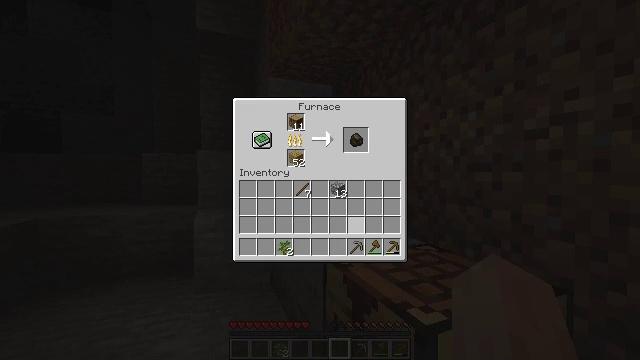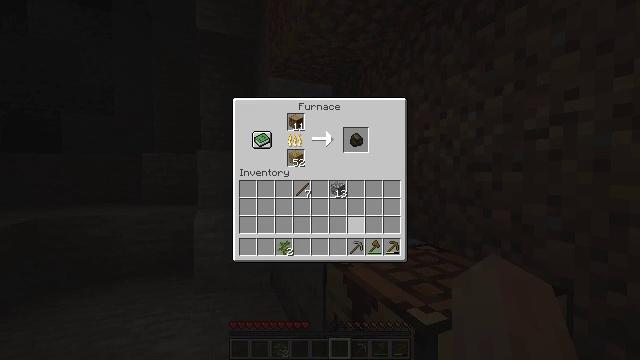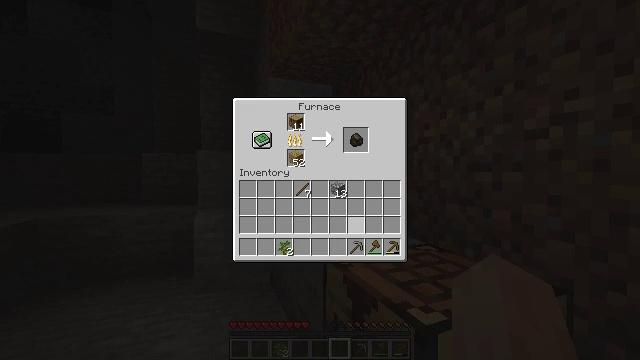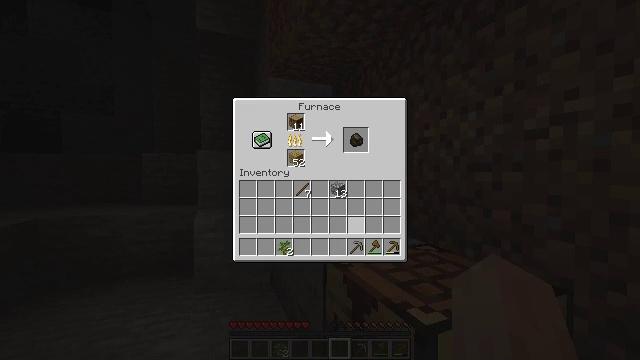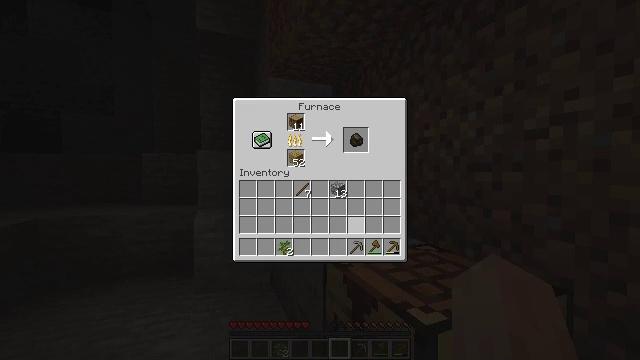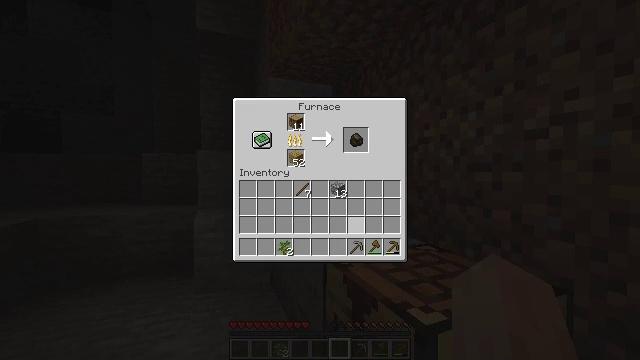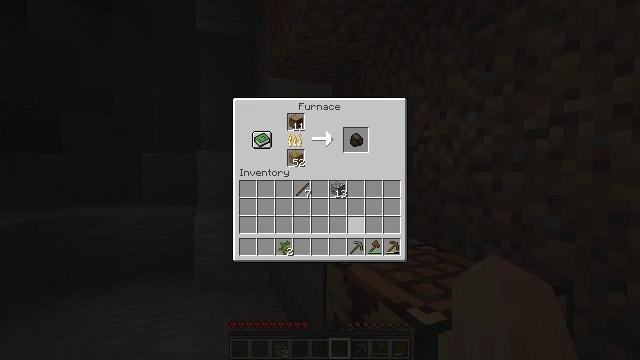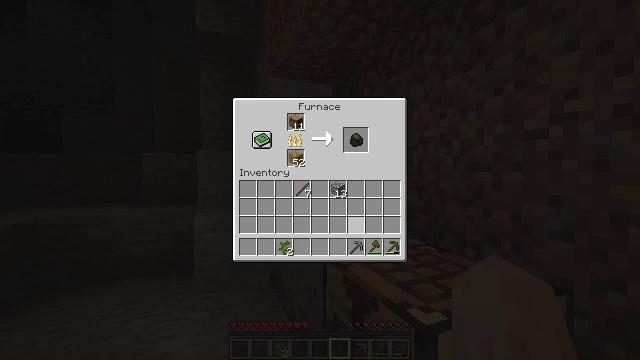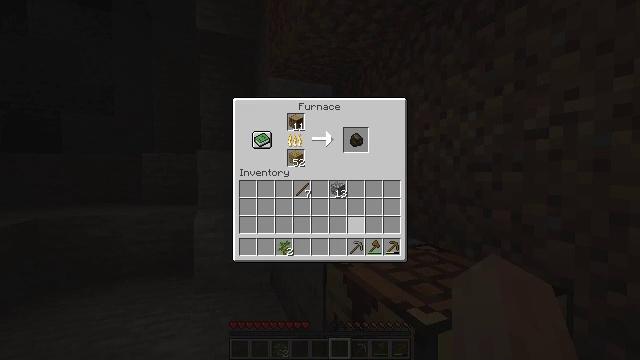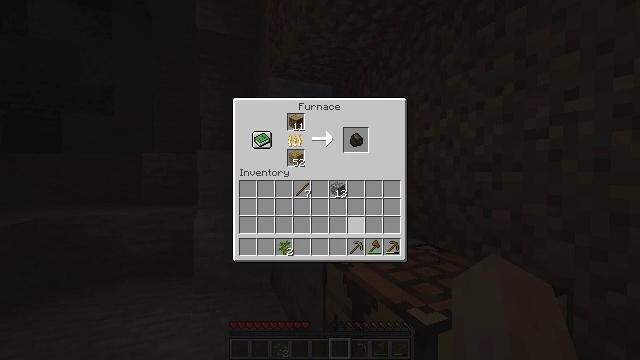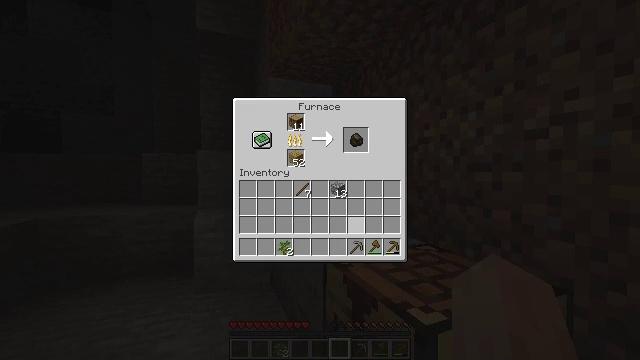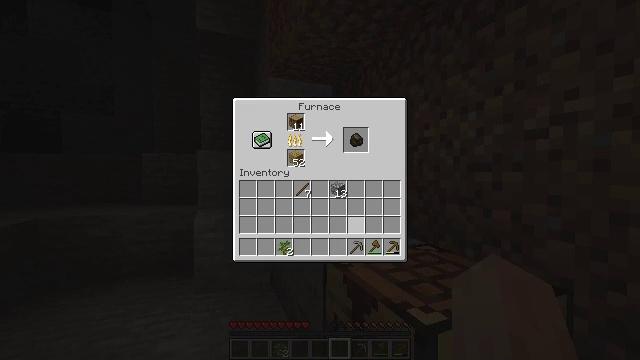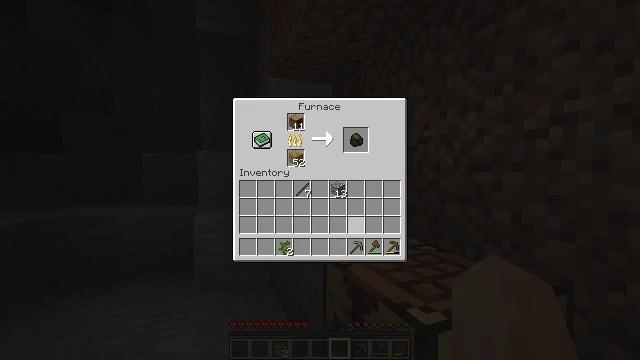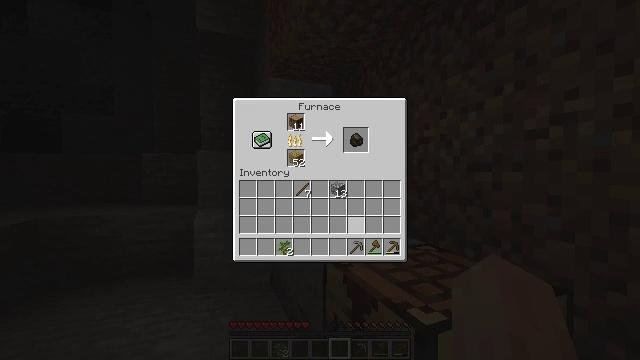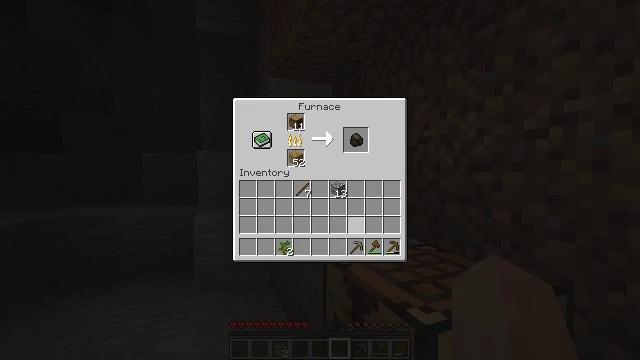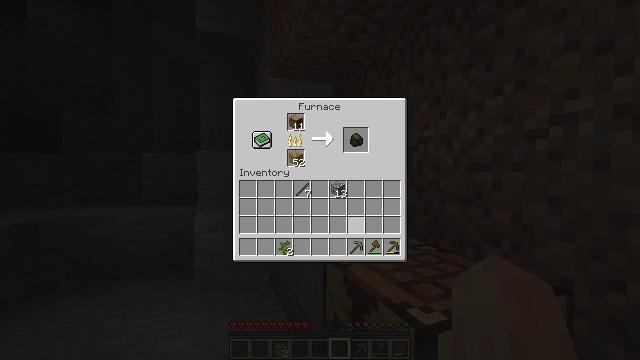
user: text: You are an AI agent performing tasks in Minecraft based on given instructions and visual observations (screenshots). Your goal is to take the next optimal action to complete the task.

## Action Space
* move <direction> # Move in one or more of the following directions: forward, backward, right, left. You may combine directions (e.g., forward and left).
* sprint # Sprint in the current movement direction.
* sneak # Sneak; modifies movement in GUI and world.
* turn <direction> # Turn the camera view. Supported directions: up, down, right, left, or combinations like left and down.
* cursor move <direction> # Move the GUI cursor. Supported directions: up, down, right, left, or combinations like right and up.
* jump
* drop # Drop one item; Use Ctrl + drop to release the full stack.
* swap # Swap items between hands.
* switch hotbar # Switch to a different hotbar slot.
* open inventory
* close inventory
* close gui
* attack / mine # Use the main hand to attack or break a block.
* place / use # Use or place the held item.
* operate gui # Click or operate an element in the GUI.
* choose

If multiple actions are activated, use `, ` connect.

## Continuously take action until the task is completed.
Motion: motion action
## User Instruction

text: Use the furnace to obtain charcoal.
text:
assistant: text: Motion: no_op
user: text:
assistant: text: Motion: no_op
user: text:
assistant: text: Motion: no_op
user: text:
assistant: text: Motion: no_op
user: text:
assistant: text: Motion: no_op
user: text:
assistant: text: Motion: no_op
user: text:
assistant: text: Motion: no_op
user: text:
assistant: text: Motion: no_op
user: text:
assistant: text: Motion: no_op
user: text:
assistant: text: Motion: no_op
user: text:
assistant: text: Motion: no_op
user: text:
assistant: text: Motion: no_op
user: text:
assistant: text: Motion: no_op
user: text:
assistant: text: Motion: no_op
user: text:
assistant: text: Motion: no_op
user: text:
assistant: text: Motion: no_op
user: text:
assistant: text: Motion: no_op
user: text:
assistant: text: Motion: no_op
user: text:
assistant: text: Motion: no_op
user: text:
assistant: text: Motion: no_op
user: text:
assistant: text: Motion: no_op
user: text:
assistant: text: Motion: no_op
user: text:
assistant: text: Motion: no_op
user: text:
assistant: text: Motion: no_op
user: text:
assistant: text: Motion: no_op
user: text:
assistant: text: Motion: no_op
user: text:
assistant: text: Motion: no_op
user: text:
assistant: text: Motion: no_op
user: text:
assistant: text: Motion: no_op
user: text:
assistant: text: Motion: no_op